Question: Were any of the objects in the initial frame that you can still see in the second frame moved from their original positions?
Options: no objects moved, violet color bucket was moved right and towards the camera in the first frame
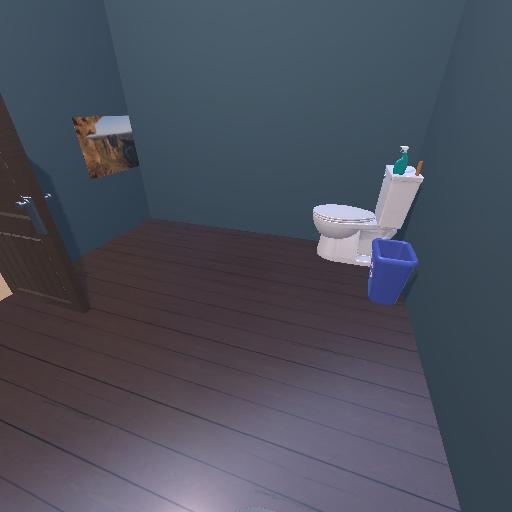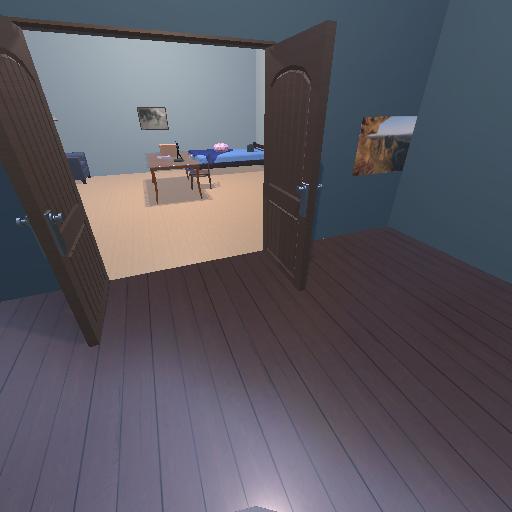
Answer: no objects moved